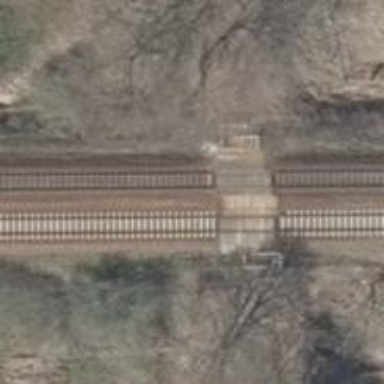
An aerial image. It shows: Railway crossing.